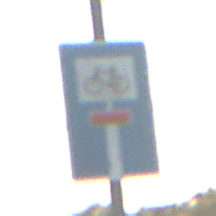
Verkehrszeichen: SackgasseRadverkehrDurchlaessig
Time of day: SunriseSunset
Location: Outdoor (Nature)
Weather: PartlyCloudy
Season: NotSpecified
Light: Natural